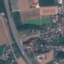
Land use / land cover: Highway